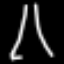
Label: The Eiffel Tower